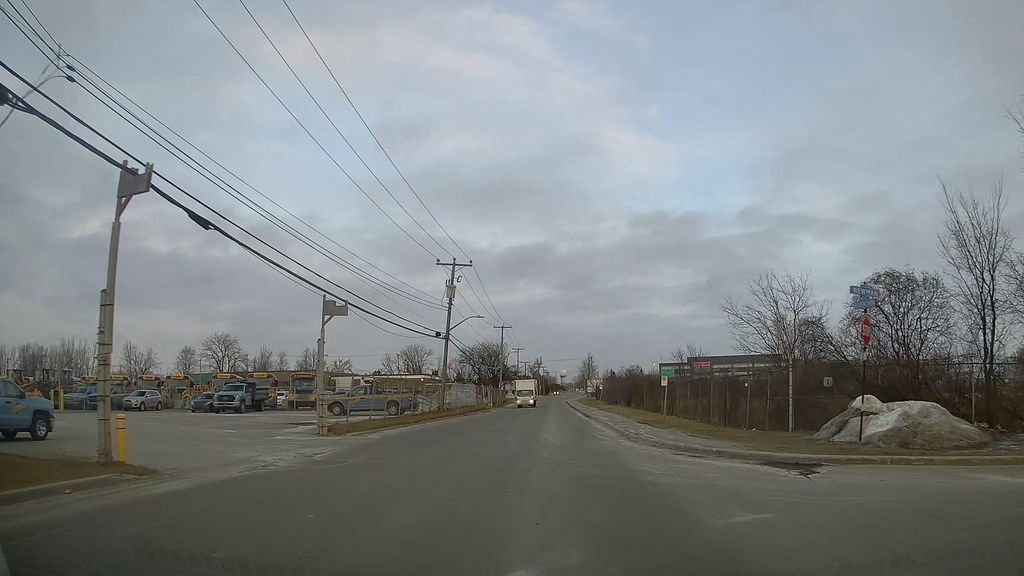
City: montreal